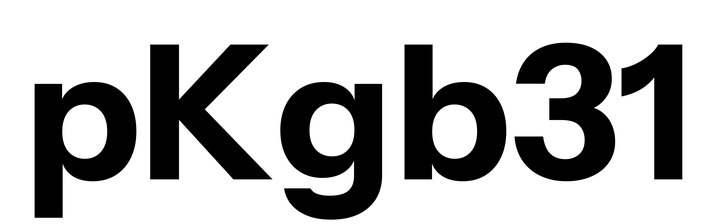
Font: InstrumentSans_Bold